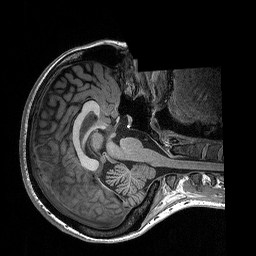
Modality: T1w
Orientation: axial
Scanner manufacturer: siemens
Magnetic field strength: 3 T